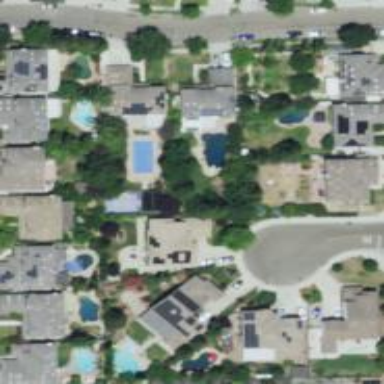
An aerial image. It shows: Outdoor swimming pool which is inground. This leisure land feature provides refreshing space for relaxation.